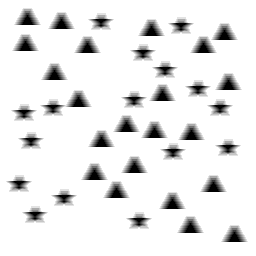
Squares: 0
Triangles: 22
Stars: 16
Total shapes: 38